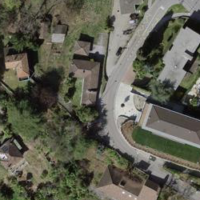
EUNIS habitat code: 53
Species observed at this site:
Geranium robertianum